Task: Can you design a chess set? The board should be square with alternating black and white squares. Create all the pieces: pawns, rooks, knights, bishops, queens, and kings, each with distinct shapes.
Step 4194:
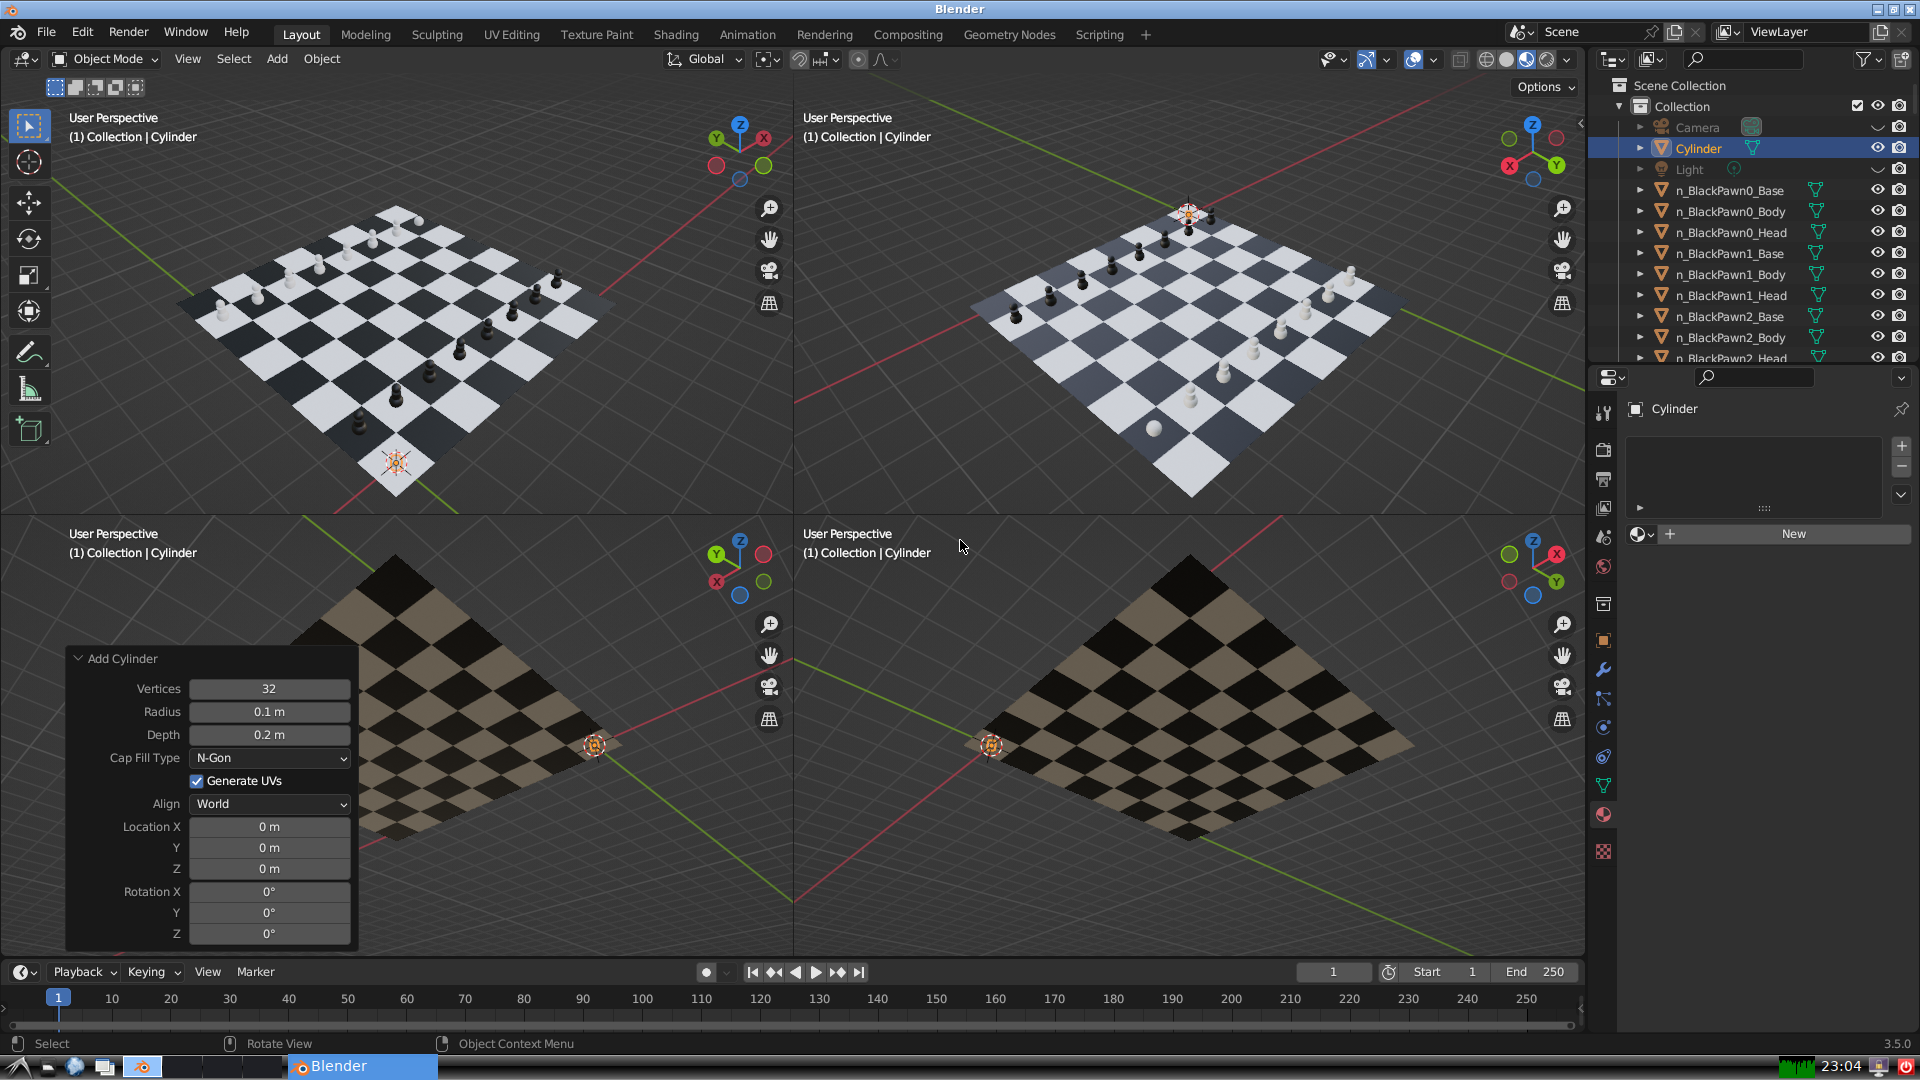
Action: {"mouse_move": [270, 731]}